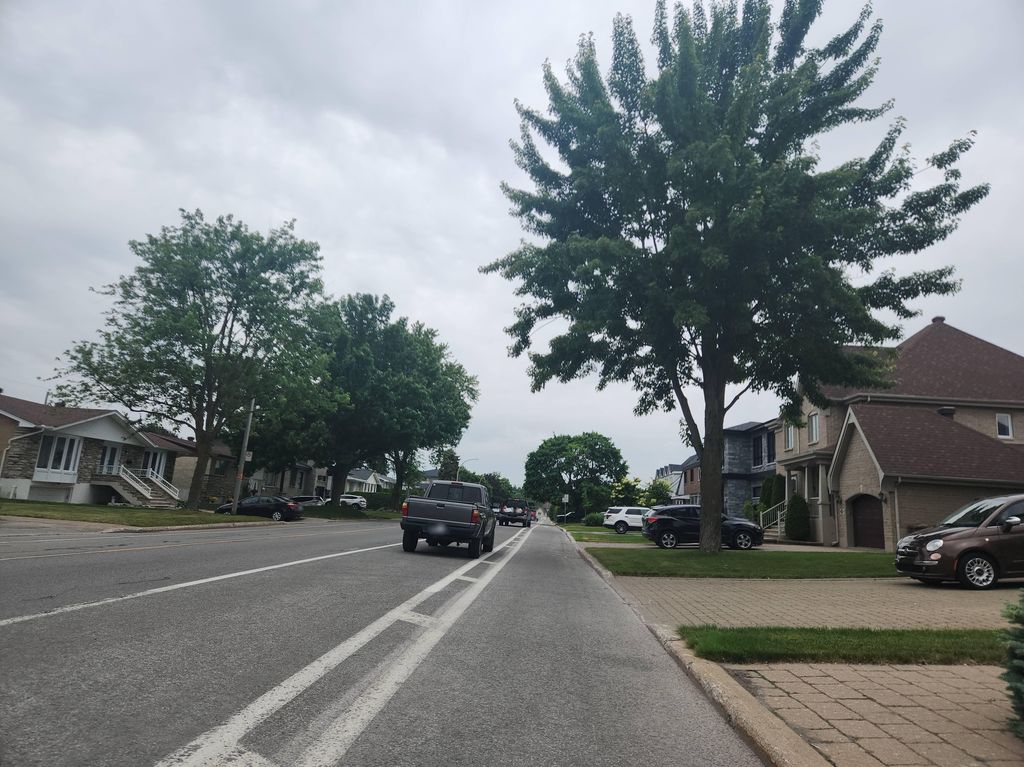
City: montreal